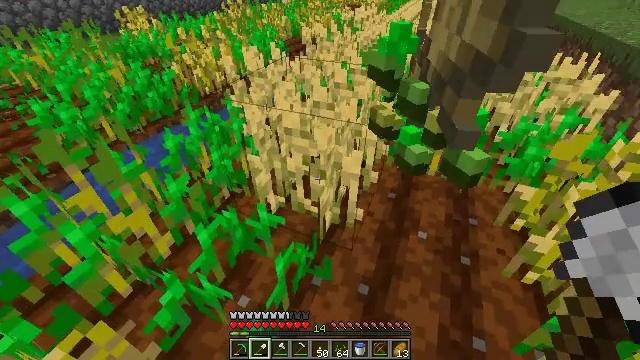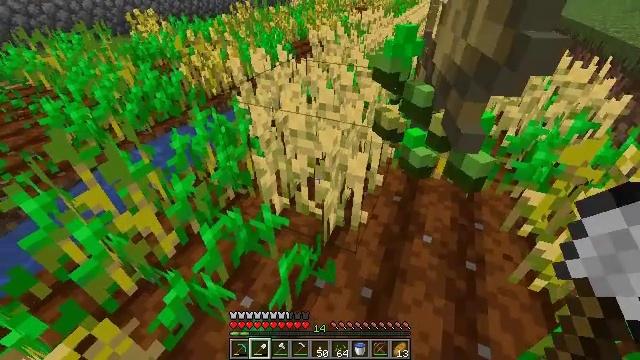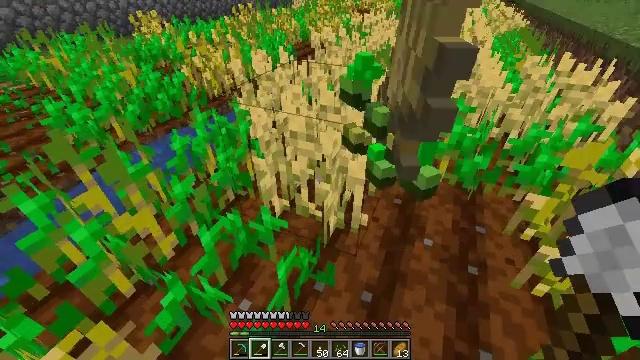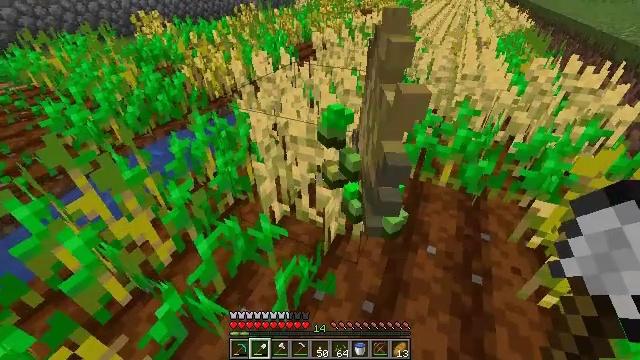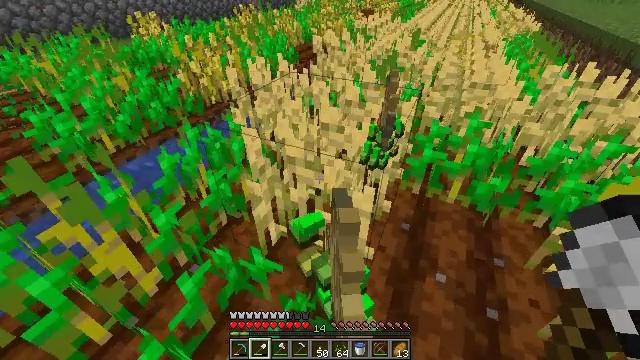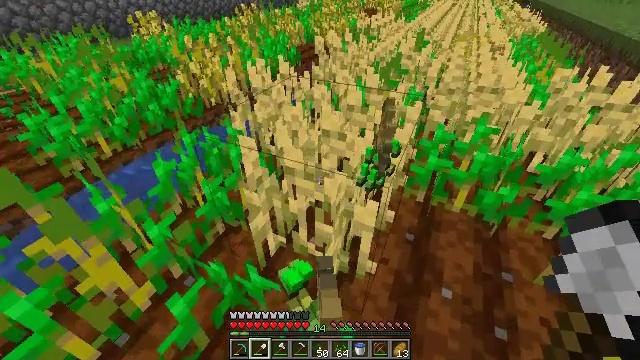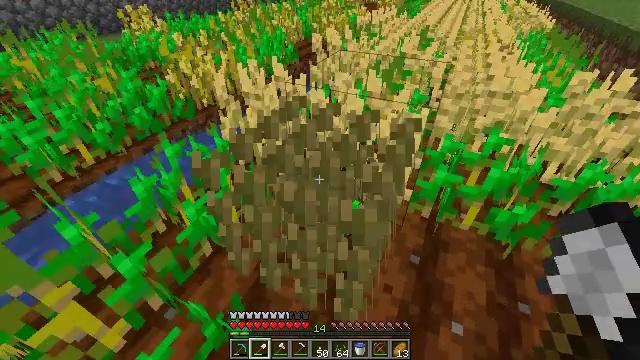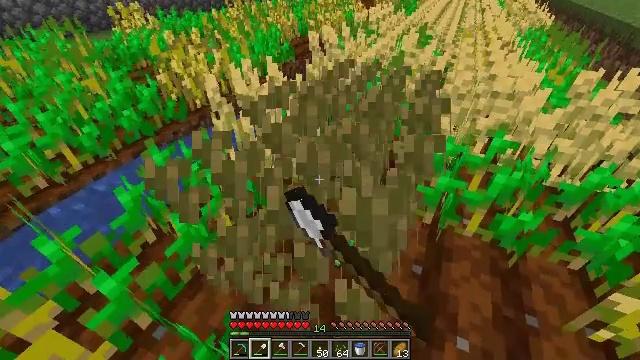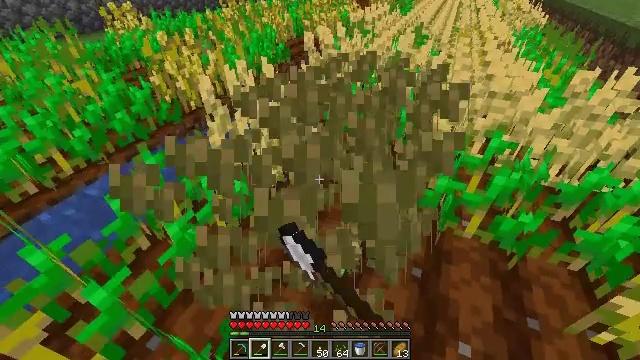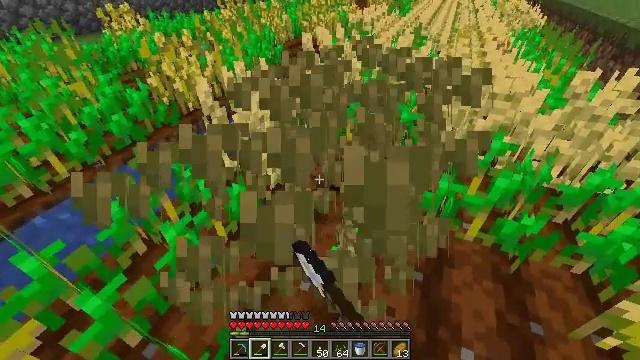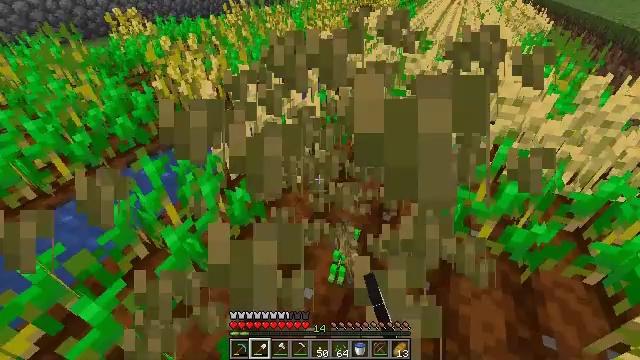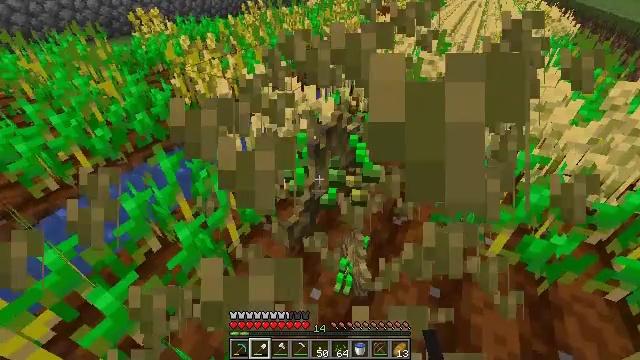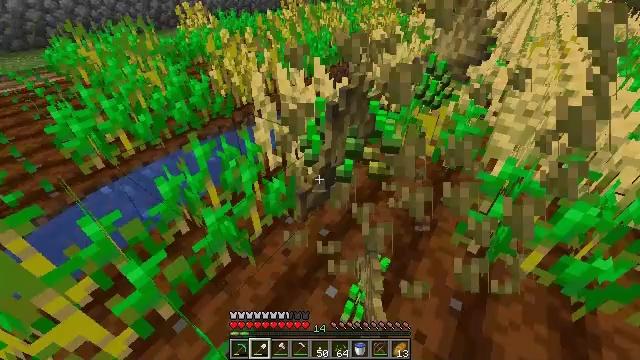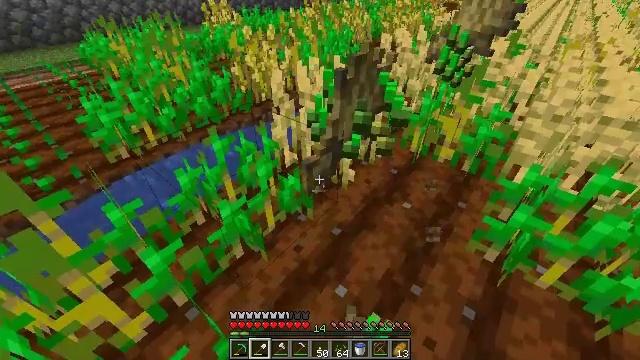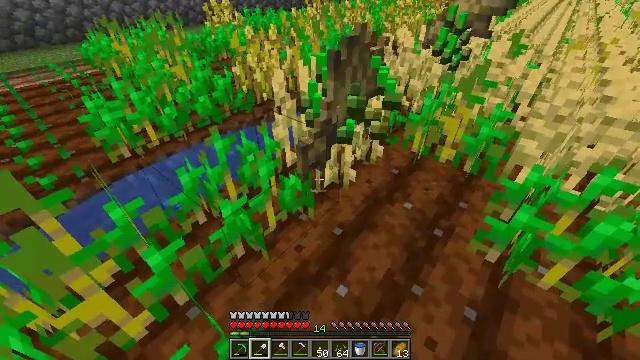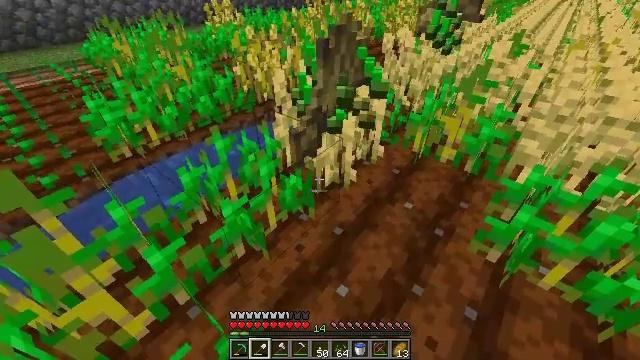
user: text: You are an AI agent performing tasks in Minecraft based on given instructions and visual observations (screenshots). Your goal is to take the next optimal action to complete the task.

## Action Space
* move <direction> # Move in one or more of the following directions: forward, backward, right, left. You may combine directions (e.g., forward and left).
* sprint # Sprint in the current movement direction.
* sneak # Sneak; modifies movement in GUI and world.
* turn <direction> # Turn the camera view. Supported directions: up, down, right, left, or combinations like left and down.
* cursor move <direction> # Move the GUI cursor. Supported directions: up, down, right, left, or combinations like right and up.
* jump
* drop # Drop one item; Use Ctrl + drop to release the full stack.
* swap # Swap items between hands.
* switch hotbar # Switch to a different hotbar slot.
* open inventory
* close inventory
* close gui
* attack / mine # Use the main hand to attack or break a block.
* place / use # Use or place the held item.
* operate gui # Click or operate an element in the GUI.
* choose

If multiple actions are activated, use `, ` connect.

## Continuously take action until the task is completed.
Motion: motion action
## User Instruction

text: Harvest wheat from the field.
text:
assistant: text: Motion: turn left
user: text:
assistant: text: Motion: no_op
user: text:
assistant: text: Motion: move forward
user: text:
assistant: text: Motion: move forward
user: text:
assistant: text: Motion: move forward
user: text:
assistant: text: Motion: move forward, turn down, attack / mine
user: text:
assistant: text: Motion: attack / mine
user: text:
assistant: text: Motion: attack / mine
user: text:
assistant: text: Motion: attack / mine
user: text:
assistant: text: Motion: no_op
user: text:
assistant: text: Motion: turn left
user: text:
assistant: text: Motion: turn left
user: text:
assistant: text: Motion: turn left
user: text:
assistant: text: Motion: no_op
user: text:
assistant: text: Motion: no_op
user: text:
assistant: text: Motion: no_op
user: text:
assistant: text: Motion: no_op
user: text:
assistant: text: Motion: turn right
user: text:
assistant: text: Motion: no_op
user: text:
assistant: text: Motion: no_op
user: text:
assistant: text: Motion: no_op
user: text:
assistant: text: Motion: no_op
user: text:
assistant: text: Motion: no_op
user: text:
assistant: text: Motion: attack / mine
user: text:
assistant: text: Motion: attack / mine
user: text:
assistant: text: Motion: no_op
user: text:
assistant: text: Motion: move forward
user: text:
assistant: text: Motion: move forward
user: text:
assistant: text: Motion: move forward
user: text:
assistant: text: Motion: move forward